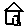
Label: house